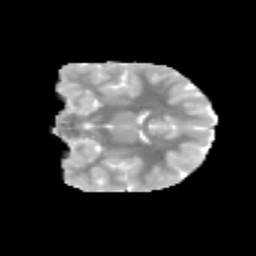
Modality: MD
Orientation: coronal
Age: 10
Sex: female
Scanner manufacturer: siemens
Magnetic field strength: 3 T
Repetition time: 3.8 s
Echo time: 0.07 s